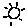
Label: sun